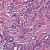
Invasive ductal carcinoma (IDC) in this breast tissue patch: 1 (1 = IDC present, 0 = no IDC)